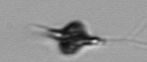
Label: Euglena